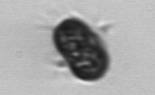
Label: Mesodinium